Field crop: tomato
Growth stage: 1
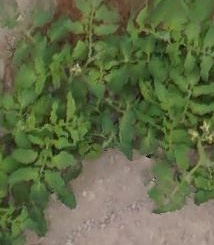
Species: tomato